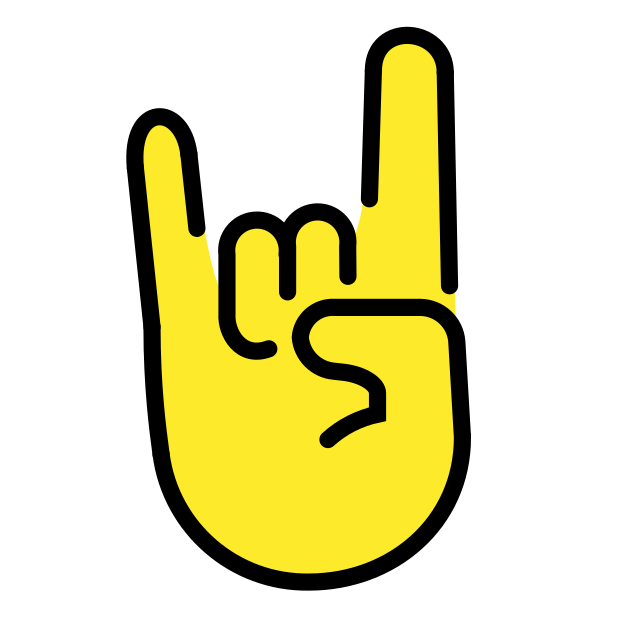
Emoji: 🤘
Name: sign of the horns
Unicode: 0x1f918